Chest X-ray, AP view. Patient: 56 years old, sex M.
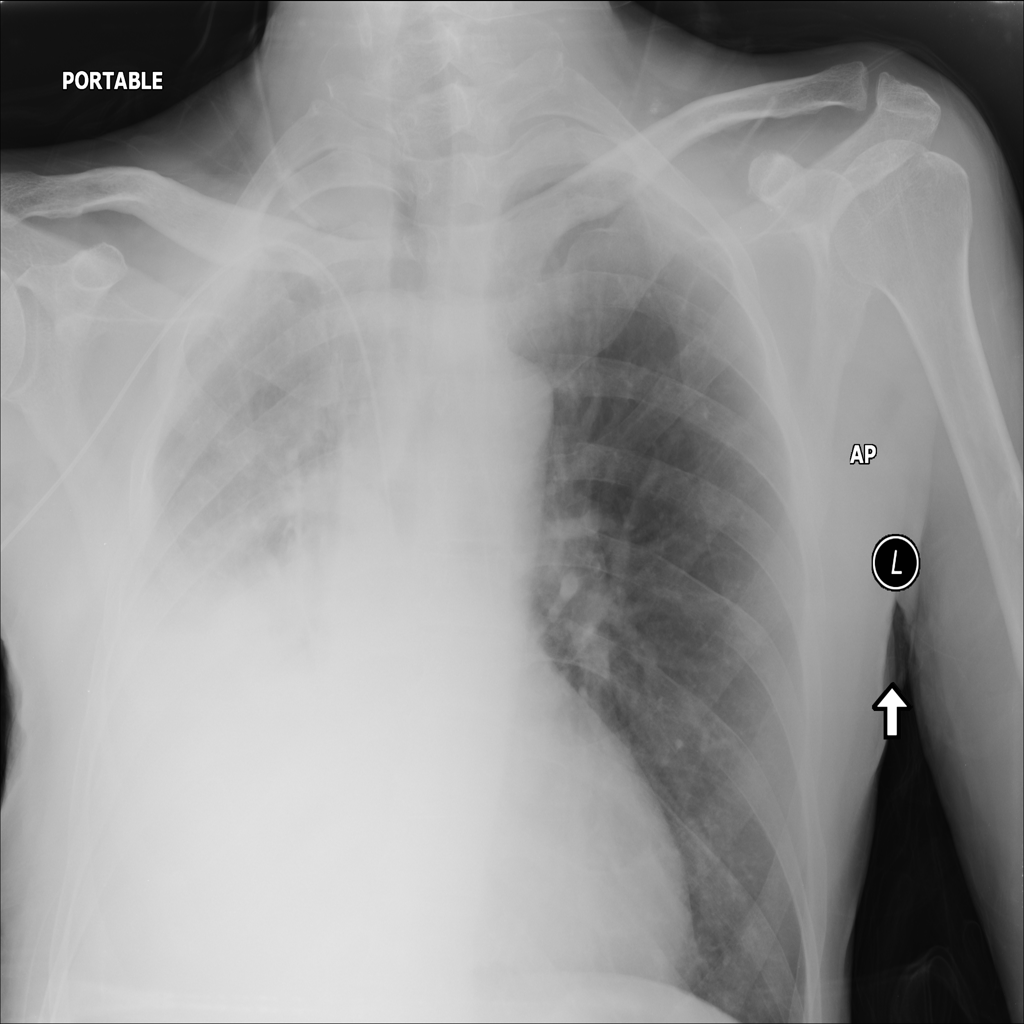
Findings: Consolidation